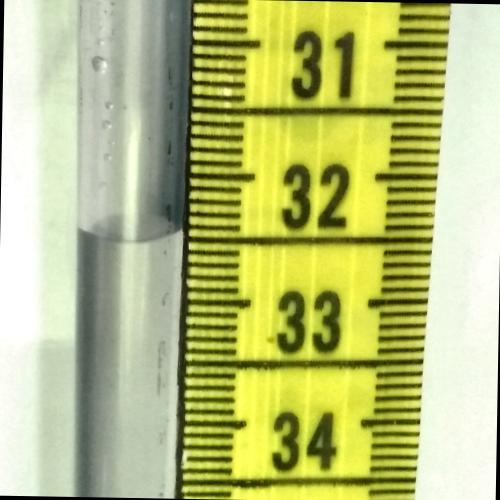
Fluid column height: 32.5 cm